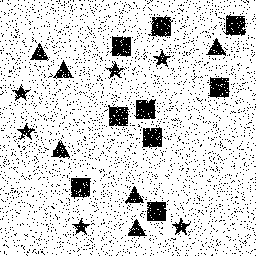
Squares: 9
Triangles: 6
Stars: 6
Total shapes: 21